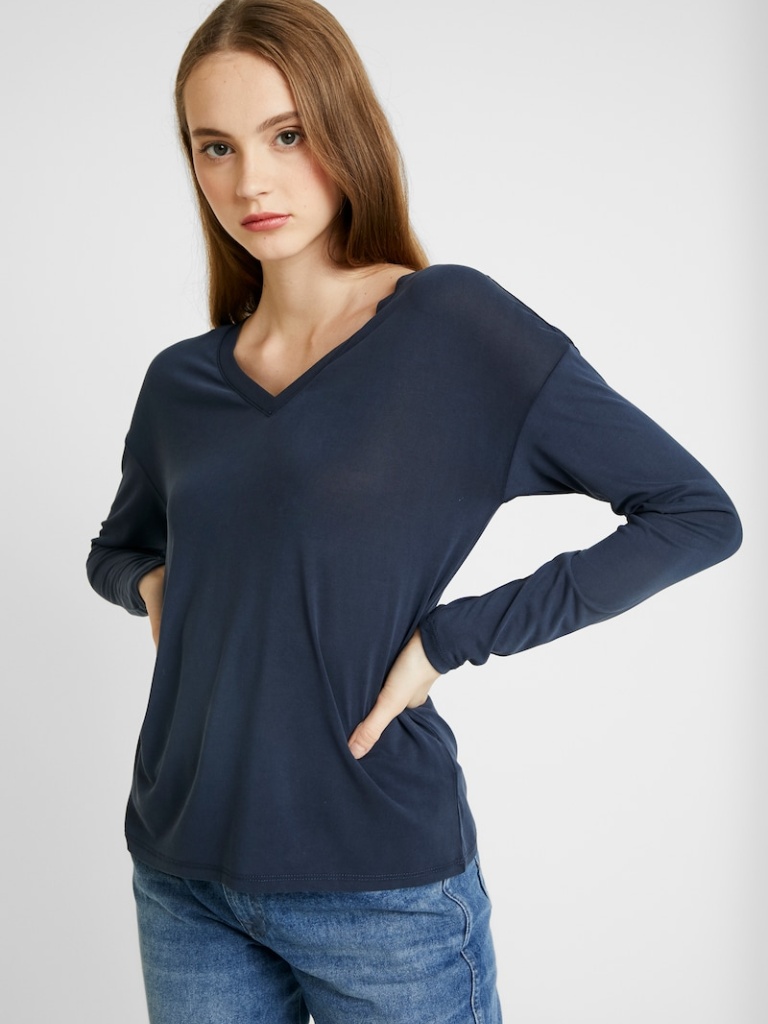
cotton relaxed a long-sleeved with sleeves down hip length Untucked v-neck t-shirt